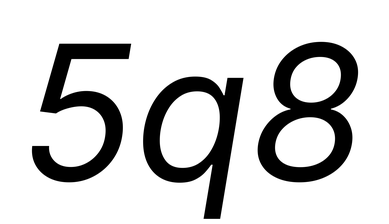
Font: Inter-Italic_Italic